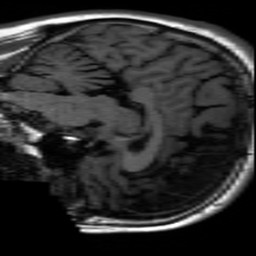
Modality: inplaneT1
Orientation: sagittal
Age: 21
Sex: male
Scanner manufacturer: ge
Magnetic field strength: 3 T
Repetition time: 2.499 s
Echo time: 0.02513 s